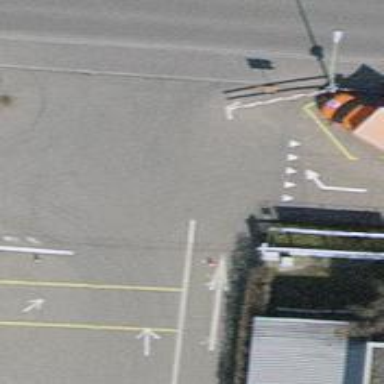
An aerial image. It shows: Paved alley for service vehicles.